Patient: sex M, age 30
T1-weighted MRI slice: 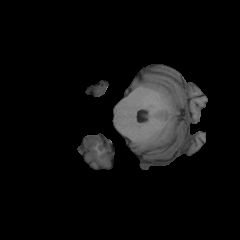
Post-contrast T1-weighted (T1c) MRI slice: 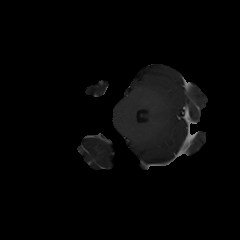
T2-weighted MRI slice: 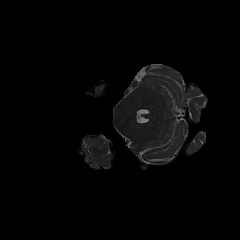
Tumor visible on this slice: no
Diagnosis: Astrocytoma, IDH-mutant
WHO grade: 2